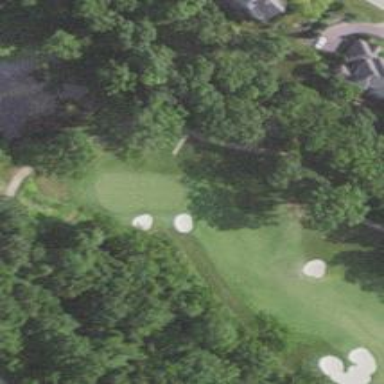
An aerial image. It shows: Golf hole.